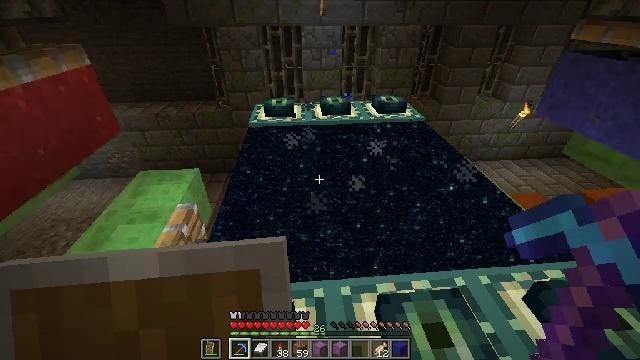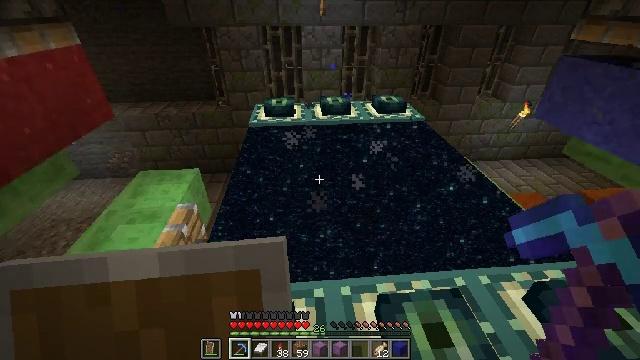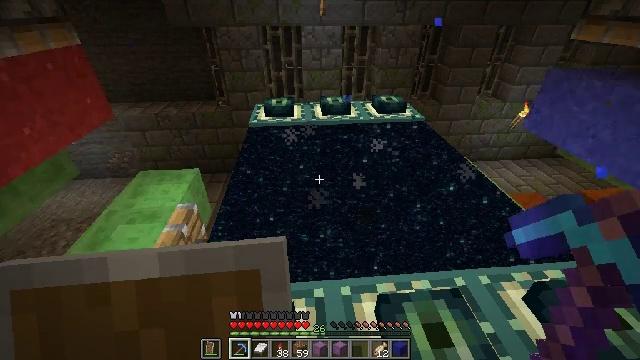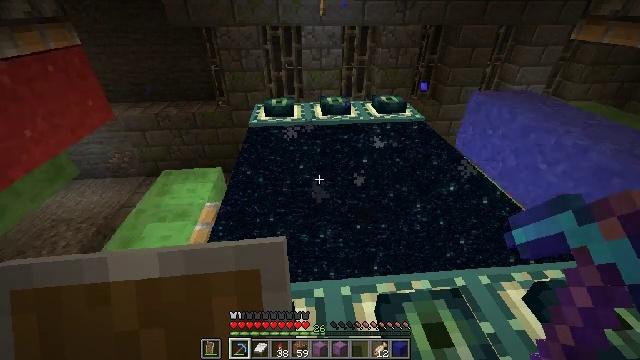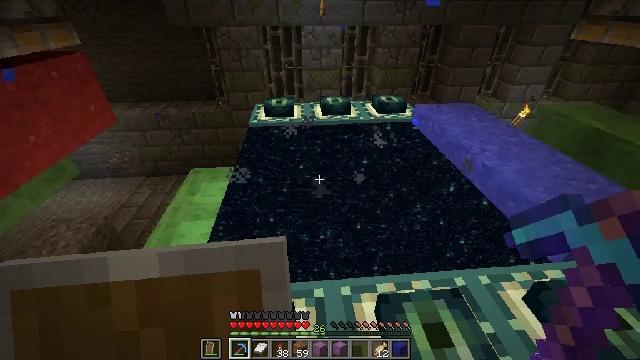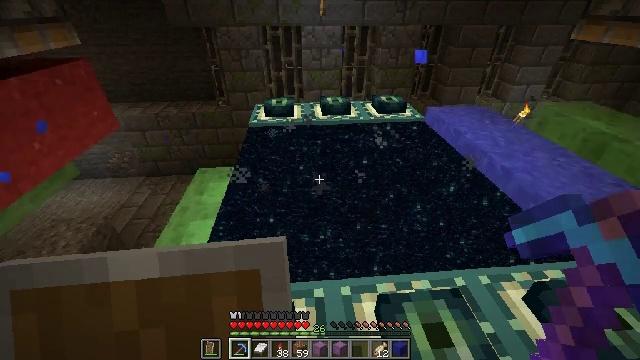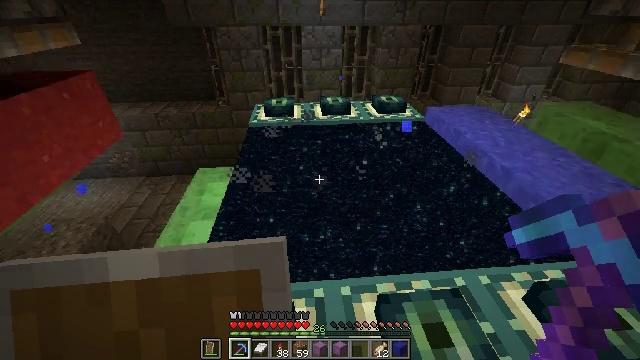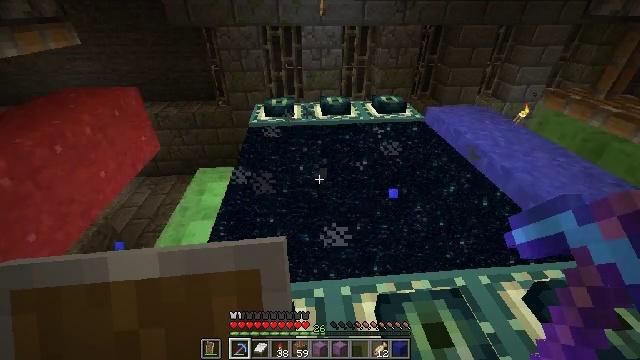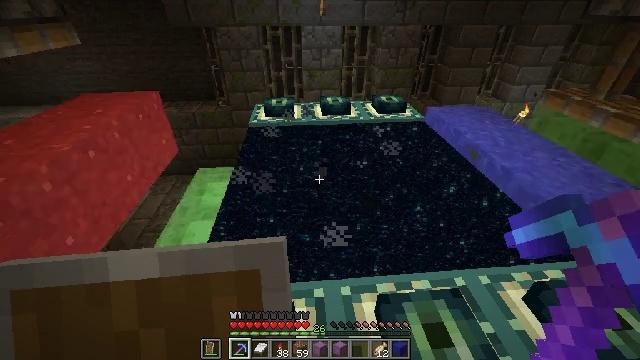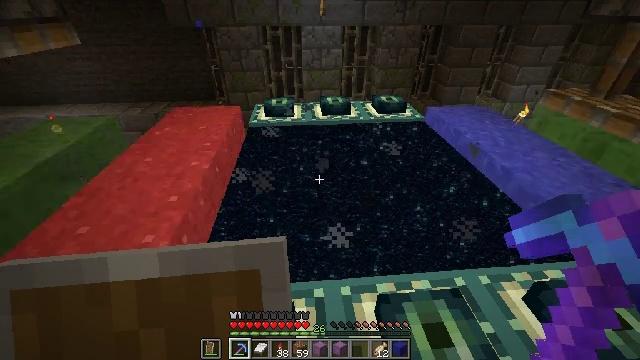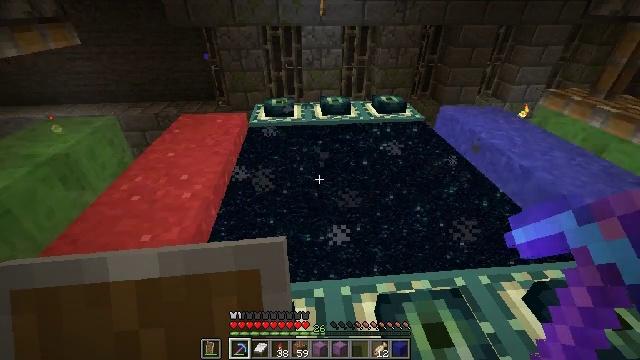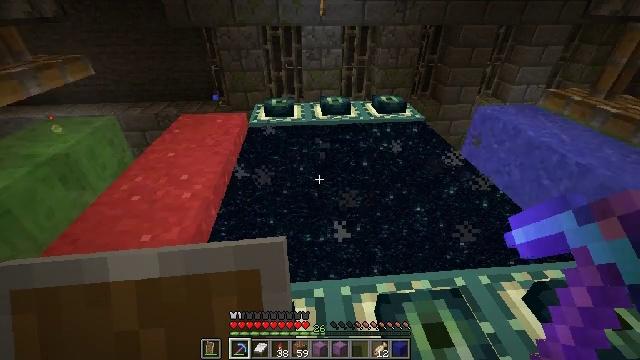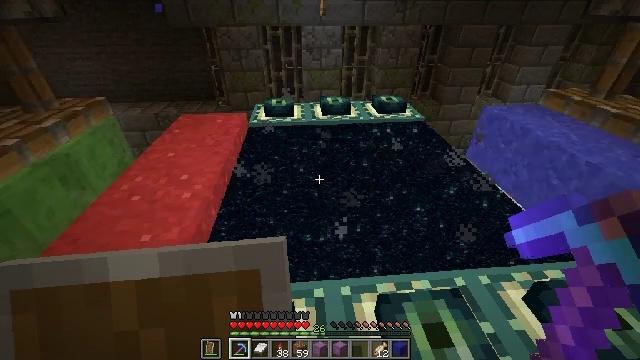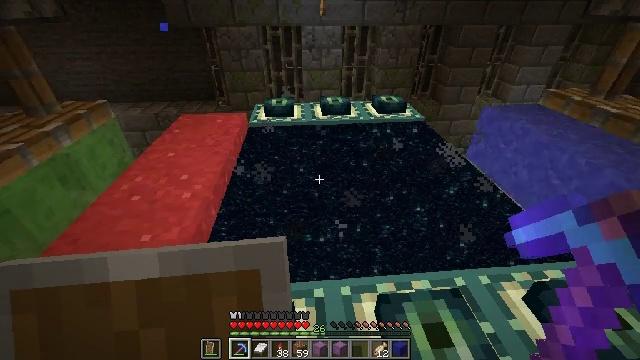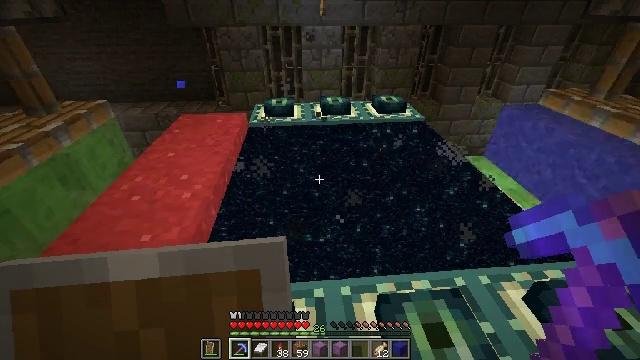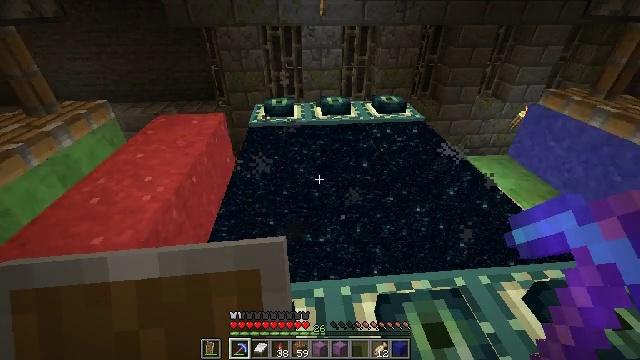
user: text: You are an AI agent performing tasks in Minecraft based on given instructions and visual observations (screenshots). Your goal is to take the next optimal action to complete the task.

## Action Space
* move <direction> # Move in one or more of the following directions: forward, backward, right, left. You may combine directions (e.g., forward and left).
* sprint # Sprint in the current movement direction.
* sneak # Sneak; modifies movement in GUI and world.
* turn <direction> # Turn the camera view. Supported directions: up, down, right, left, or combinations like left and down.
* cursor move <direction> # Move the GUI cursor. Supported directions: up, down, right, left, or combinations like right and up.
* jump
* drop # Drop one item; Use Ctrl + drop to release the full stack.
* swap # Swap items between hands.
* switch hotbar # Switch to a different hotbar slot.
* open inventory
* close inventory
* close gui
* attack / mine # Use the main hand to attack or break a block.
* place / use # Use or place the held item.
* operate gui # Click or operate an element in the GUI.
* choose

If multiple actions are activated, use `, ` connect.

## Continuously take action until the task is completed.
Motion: motion action
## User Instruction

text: Break the blue concrete powder.
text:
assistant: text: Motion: no_op
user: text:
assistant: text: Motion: no_op
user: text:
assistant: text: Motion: no_op
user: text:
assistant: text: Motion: no_op
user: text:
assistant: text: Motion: no_op
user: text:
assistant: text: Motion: no_op
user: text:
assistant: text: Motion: no_op
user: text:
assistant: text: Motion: no_op
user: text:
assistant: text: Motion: no_op
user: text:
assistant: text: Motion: no_op
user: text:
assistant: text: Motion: no_op
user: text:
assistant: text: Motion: no_op
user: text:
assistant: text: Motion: no_op
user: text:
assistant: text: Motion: no_op
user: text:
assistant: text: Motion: no_op
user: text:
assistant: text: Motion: no_op
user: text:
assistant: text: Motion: no_op
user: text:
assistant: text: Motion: no_op
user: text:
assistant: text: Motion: no_op
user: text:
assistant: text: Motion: no_op
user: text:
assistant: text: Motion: no_op
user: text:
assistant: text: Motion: no_op
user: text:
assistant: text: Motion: no_op
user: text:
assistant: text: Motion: no_op
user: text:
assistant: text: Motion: no_op
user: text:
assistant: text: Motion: no_op
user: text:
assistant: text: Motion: no_op
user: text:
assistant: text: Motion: no_op
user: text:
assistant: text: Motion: no_op
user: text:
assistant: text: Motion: no_op